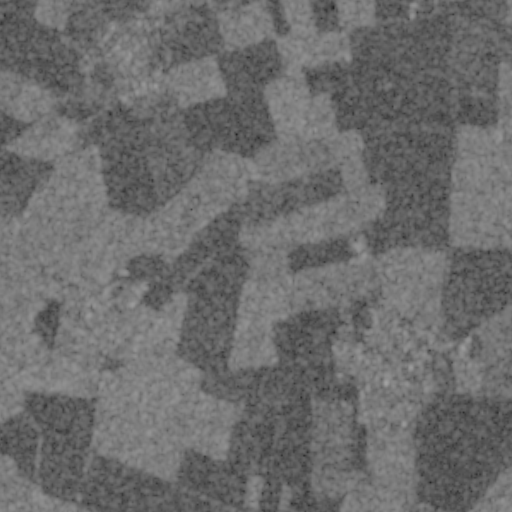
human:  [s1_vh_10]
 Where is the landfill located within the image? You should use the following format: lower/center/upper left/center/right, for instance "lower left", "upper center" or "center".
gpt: The landfill is located in the upper center of the image.
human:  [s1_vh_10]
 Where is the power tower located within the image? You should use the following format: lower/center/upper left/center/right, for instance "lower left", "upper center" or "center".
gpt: The power tower is located in the upper right of the image.
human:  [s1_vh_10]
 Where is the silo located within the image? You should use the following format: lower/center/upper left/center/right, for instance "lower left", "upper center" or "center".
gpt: The silo is located in the upper center of the image.
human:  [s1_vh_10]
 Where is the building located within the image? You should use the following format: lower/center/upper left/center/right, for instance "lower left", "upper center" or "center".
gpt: There is no building in the image.

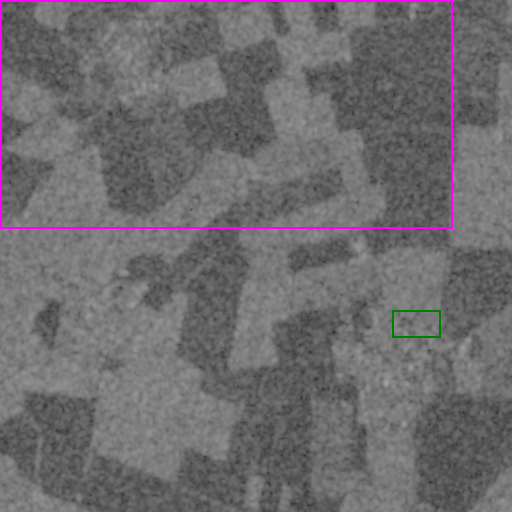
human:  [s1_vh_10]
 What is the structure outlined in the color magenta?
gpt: The structure outlined in magenta is a crop field.
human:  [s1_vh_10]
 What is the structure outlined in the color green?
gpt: The structure outlined in green is a park.
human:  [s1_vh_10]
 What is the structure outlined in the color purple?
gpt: There is no purple outline.